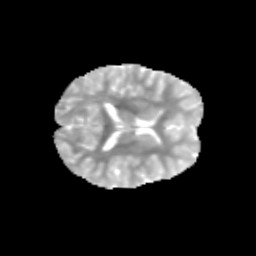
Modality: MD
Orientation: axial
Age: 13
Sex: female
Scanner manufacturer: siemens
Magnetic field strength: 3 T
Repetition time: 3.8 s
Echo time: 0.07 s